Question: In js2-mode, global variables are automatically highlighted for me:

How can I do the same in Emacs lisp? I'd like to be able to highlight 'flymake-log-level' and 'barr' in the following:
'''
(defun foo ()
(let (bar baz)
(setq baz flymake-log-level) ;; flymake-log-level isn't locally bound
(setq barr (1+ flymake-log-level)))) ;; misspelled bar
'''
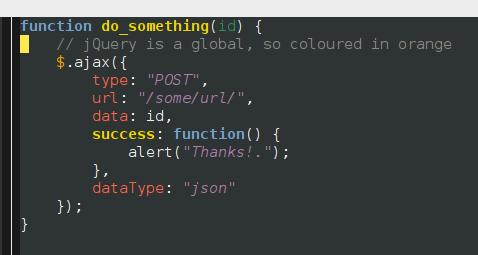
Answer: It's possible to take advantage of the byte-compiler by installing <URL>. Flycheck is an alternative to flymake and has support for Elisp.
It won't help you for the first example, but it will for the second (assuming the necessary 'require' is present):
'''
(require 'flymake)
(defun foo ()
(let (bar baz)
(setq baz flymake-log-level) ;; no complaints here
(setq barr (1+ flymake-log-level)))) ;; assignment to free variable 'barr'
'''
There's also <URL>, a minor mode that does almost exactly what is described in the question. Install it, then run 'hdefd-highlight-mode' in an emacs-lisp-mode buffer. You can then run the command 'hdefd-cycle' until you are only showing variables that aren't already defined. This gives something like:

(This isn't perfect, hl-defined doesn't recognise that 'fn' is a parameter not a free variable, and it confuses the function 'list' with the parameter used here. Still, it's very helpful for the use case described in the question.)
Finally, some packages include highlighting for the functions they define. For example, <URL>.
'''
;; Enable syntax highlighting of dash functions
(eval-after-load "dash" '(dash-enable-font-lock))
'''